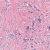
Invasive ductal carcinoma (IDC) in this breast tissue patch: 1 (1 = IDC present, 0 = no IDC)